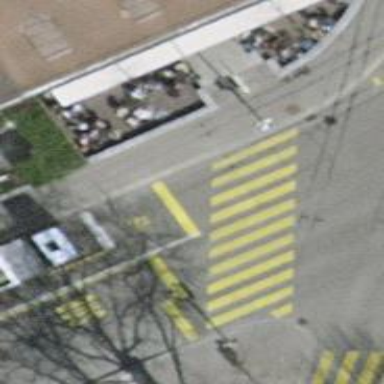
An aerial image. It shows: Crossing with traffic signals and zebra markings.